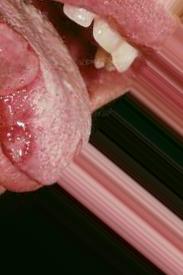
Condition: Mouth Ulcer